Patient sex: M
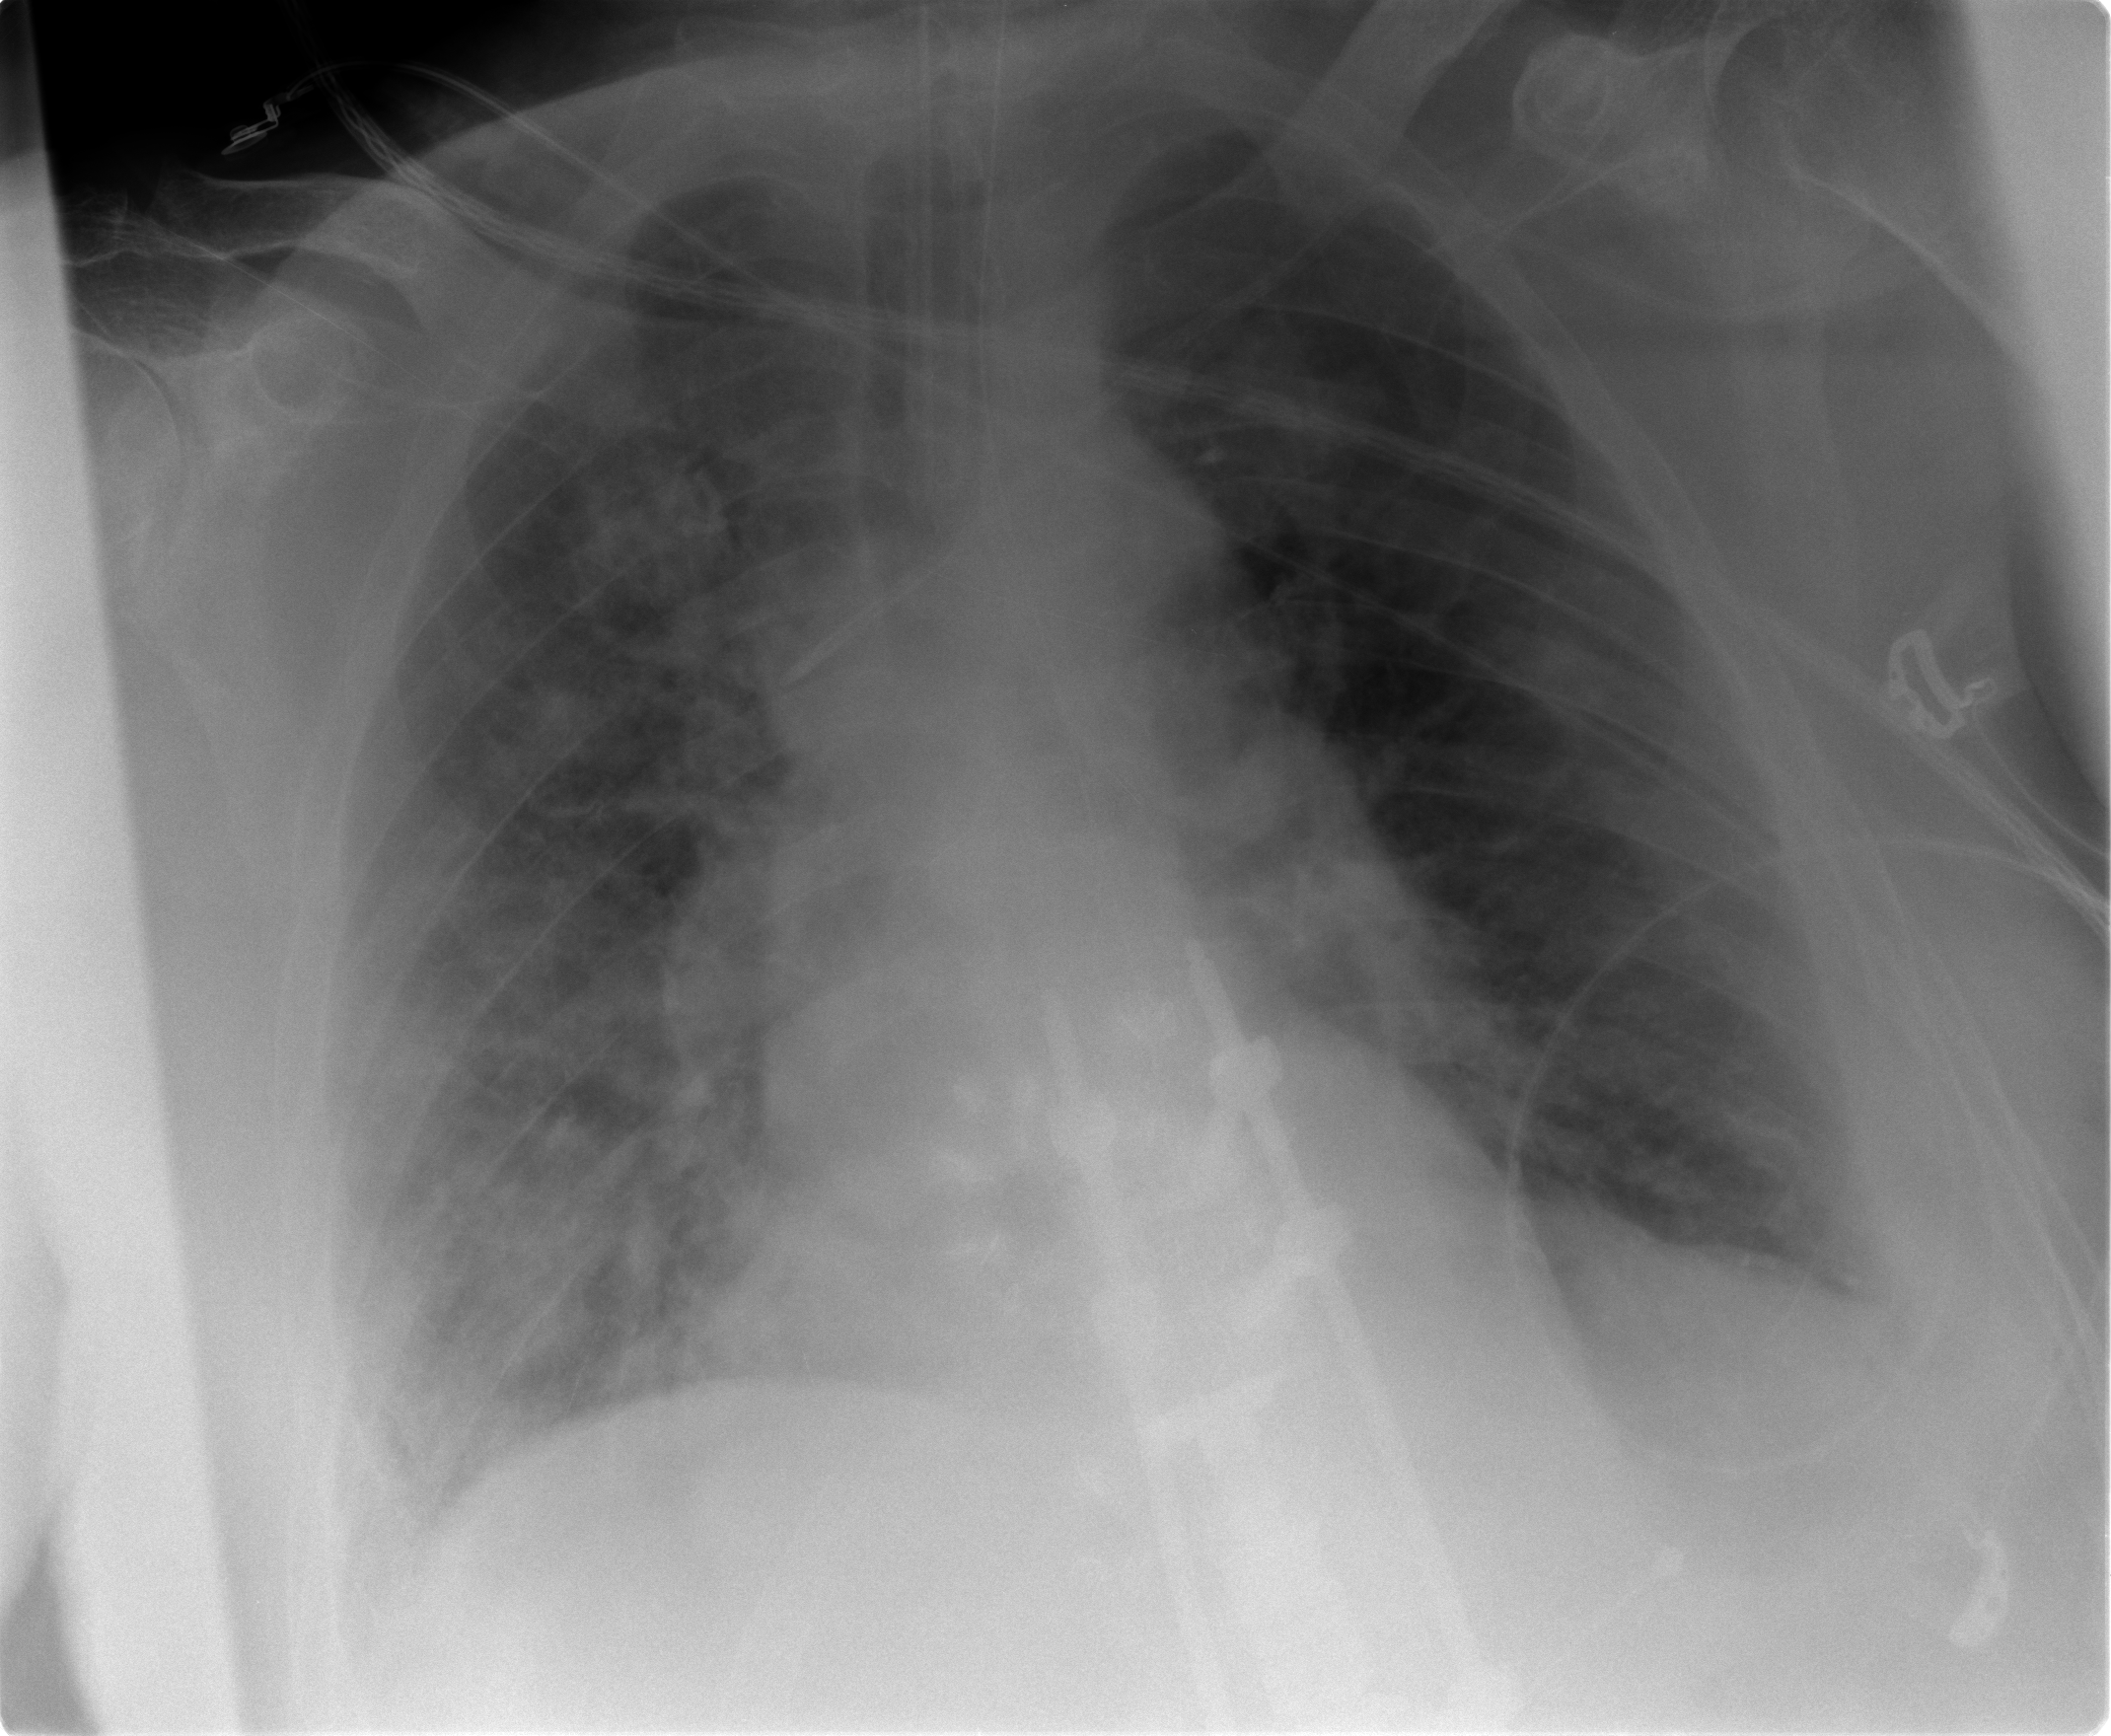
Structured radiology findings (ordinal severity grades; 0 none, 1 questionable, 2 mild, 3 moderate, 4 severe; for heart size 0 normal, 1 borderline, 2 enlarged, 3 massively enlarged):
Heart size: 2
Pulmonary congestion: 2
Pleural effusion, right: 1
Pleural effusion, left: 1
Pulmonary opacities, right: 2
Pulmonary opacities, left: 2
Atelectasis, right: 2
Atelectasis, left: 2